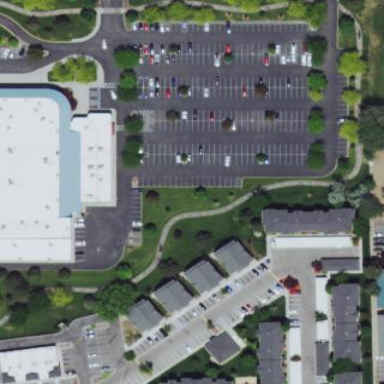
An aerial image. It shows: Parking area with surface.